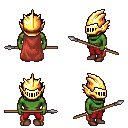
a pixel art fantasy rpg character, male body template, orc, green skin, maroon cape, red pants, raven bangs hairstyle, gold helm, bracelets, brown shoes, spear, four views (front, back, left, right), 2x2 character sprite sheet, small pixel art, hard edges, no anti-aliasing